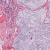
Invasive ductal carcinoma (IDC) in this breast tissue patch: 0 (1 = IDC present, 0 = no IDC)